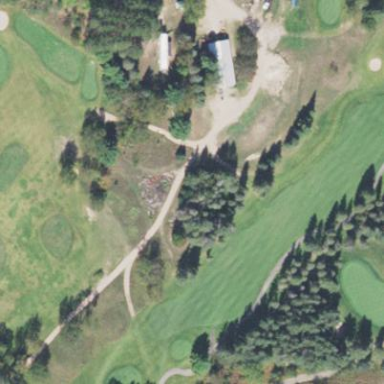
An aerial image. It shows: Grassy area designated as golf fairway.